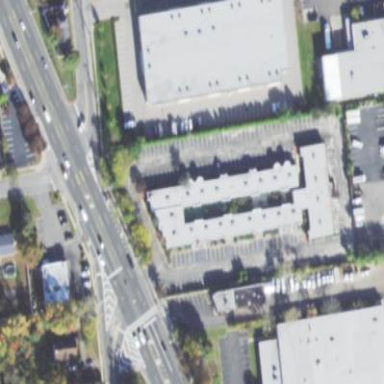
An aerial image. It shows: Commercial building.